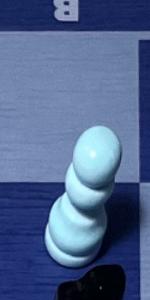
Label: Pawn_White